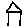
Label: house